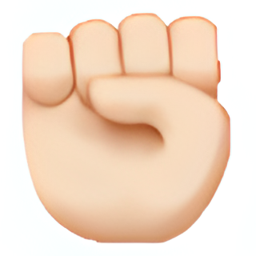
Name: raised fist
Emoji: ✊🏻
Group: People & Body
Sub-group: hand-fingers-closed